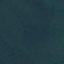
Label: Forest